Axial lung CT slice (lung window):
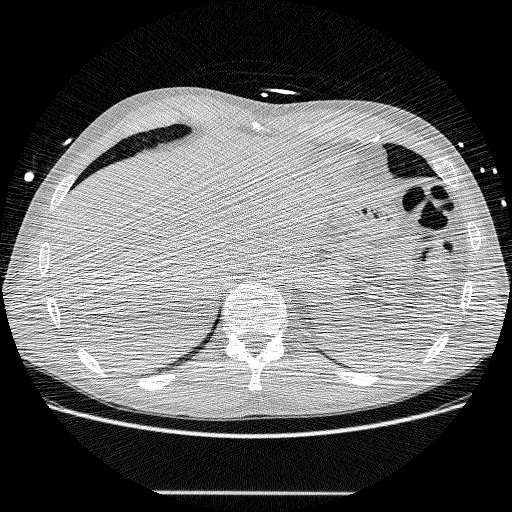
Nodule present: no